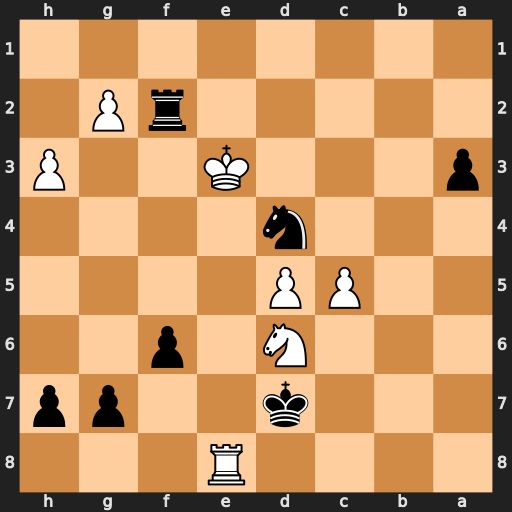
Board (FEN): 4R3/3k2pp/3N1p2/2PP4/3n4/p3K2P/5rP1/8
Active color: b
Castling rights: -
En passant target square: -
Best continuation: Re2+ Kxd4 Rxe8 Nxe8 a2